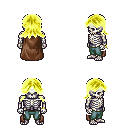
a pixel art fantasy rpg character, male body template, skeleton, brown cape, teal pants, gold loose hair, bracelets, four views (front, back, left, right), 2x2 character sprite sheet, small pixel art, hard edges, no anti-aliasing